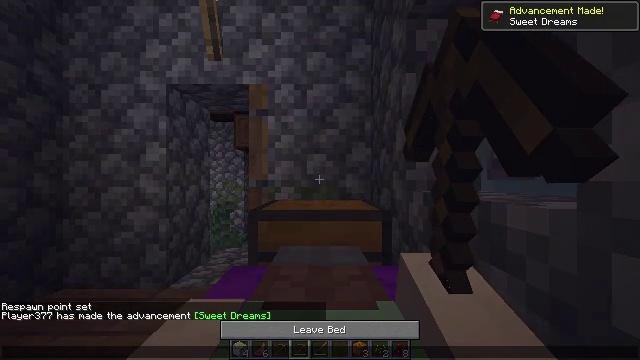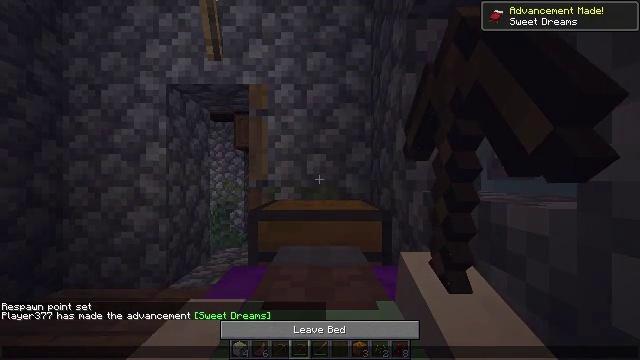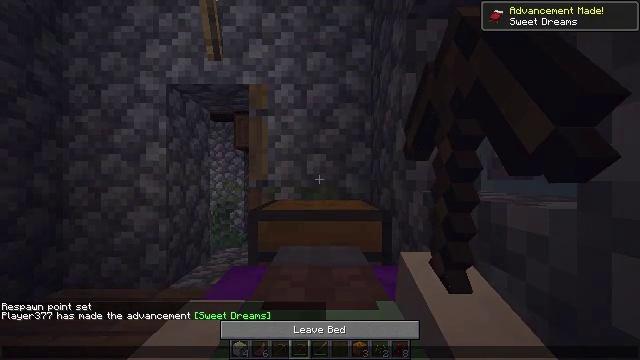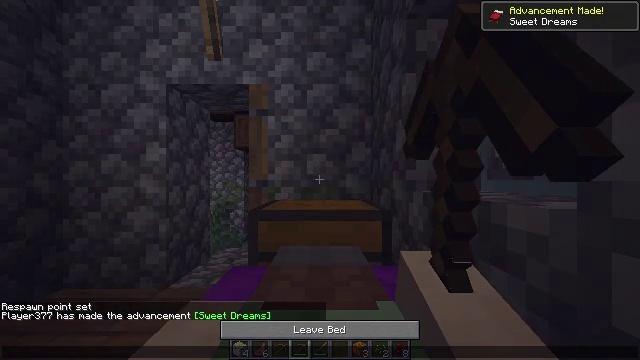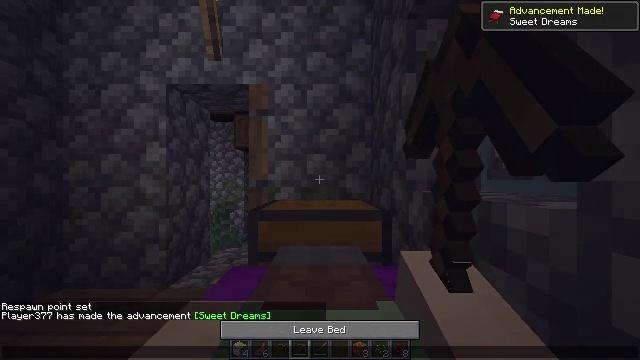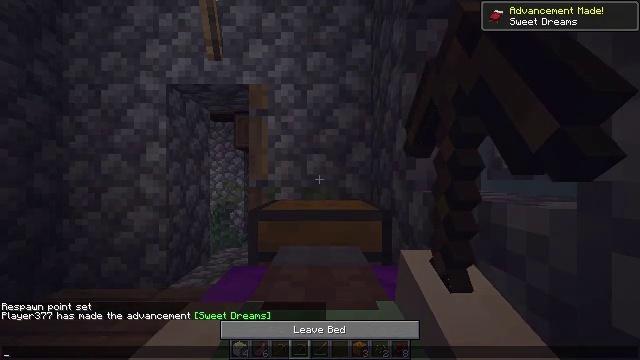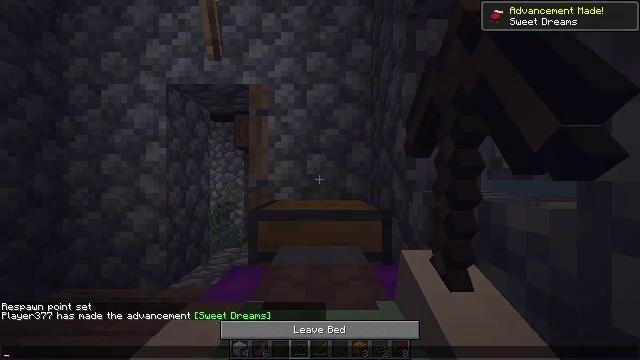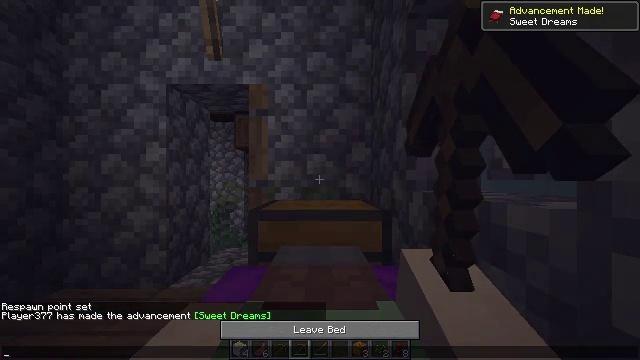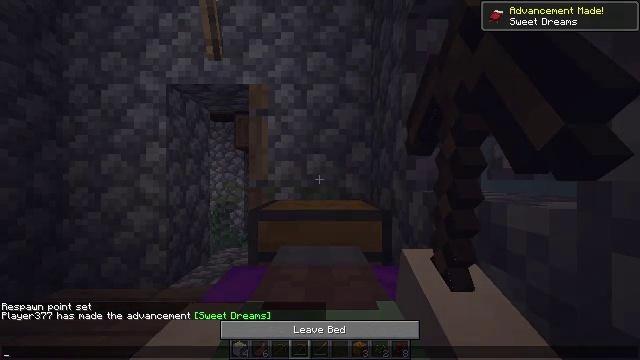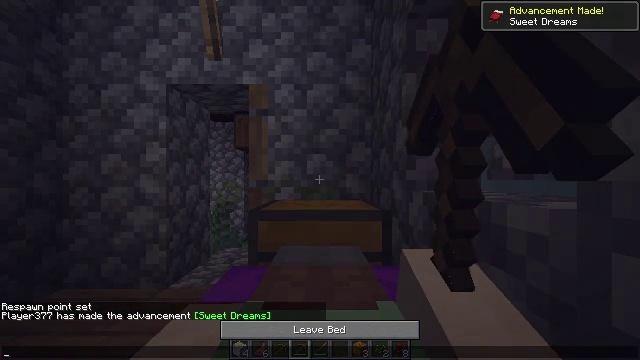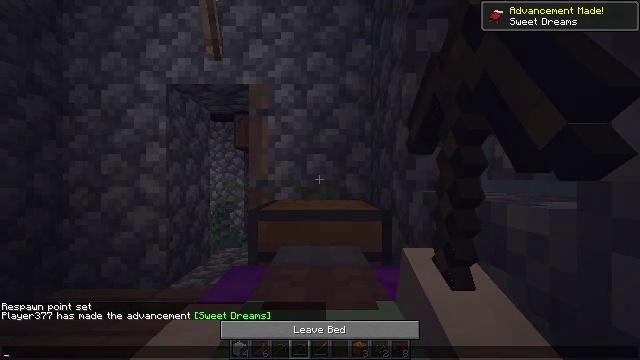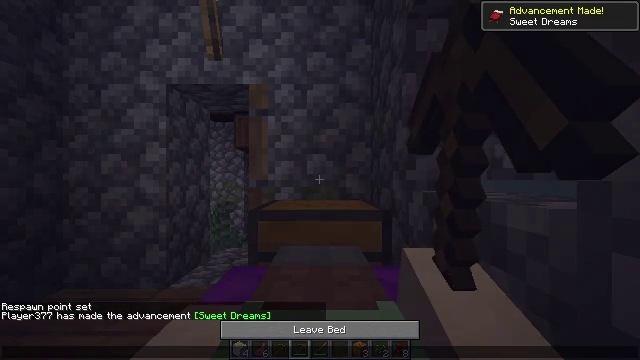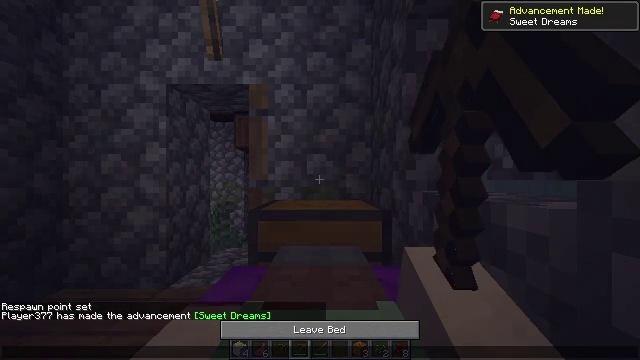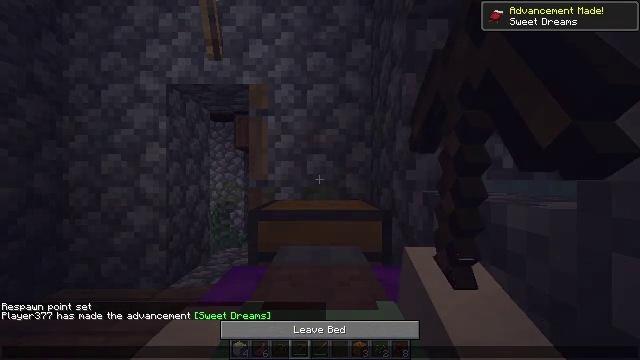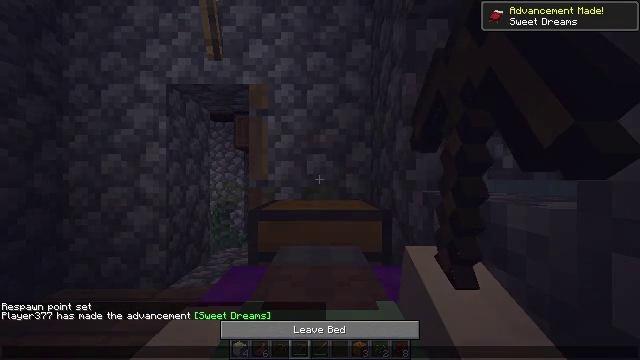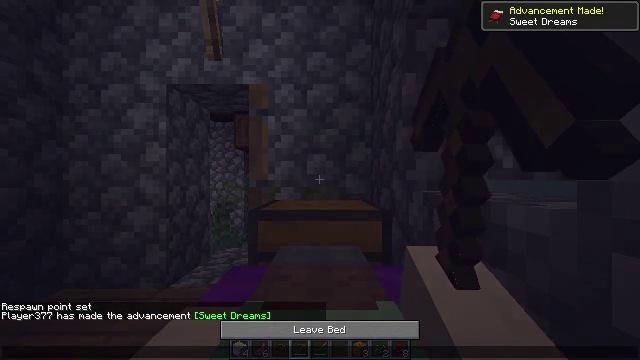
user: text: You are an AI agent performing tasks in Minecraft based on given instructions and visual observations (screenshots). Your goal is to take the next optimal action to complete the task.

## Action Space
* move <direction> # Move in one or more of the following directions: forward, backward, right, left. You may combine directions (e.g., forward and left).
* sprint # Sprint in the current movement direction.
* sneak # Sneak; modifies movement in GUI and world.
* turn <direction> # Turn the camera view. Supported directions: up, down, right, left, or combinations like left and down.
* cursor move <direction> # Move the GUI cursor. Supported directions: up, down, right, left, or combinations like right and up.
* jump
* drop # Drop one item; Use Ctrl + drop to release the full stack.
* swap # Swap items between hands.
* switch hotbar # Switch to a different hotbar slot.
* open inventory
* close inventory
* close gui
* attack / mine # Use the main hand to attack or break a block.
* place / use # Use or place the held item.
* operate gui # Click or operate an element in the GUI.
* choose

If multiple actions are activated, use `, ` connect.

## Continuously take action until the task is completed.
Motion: motion action
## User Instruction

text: Mine the torch on the wall.
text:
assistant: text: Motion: no_op
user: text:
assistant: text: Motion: no_op
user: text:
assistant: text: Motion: no_op
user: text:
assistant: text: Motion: no_op
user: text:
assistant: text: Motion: no_op
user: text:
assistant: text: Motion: no_op
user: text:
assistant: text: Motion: no_op
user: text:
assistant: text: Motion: no_op
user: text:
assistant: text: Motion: no_op
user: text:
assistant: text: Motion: no_op
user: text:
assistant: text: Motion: no_op
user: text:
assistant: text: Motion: no_op
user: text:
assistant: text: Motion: no_op
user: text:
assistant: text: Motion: no_op
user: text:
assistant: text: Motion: no_op
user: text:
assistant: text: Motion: no_op
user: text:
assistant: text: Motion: no_op
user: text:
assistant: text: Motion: no_op
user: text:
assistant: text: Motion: no_op
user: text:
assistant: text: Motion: no_op
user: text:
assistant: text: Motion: no_op
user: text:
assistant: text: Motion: no_op
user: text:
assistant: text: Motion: no_op
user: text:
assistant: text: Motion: no_op
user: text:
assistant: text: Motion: no_op
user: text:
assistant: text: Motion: no_op
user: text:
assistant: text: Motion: no_op
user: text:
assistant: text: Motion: no_op
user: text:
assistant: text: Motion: no_op
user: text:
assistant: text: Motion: no_op